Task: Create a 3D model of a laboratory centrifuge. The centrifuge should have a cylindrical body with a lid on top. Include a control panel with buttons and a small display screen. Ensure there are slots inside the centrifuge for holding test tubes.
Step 68:
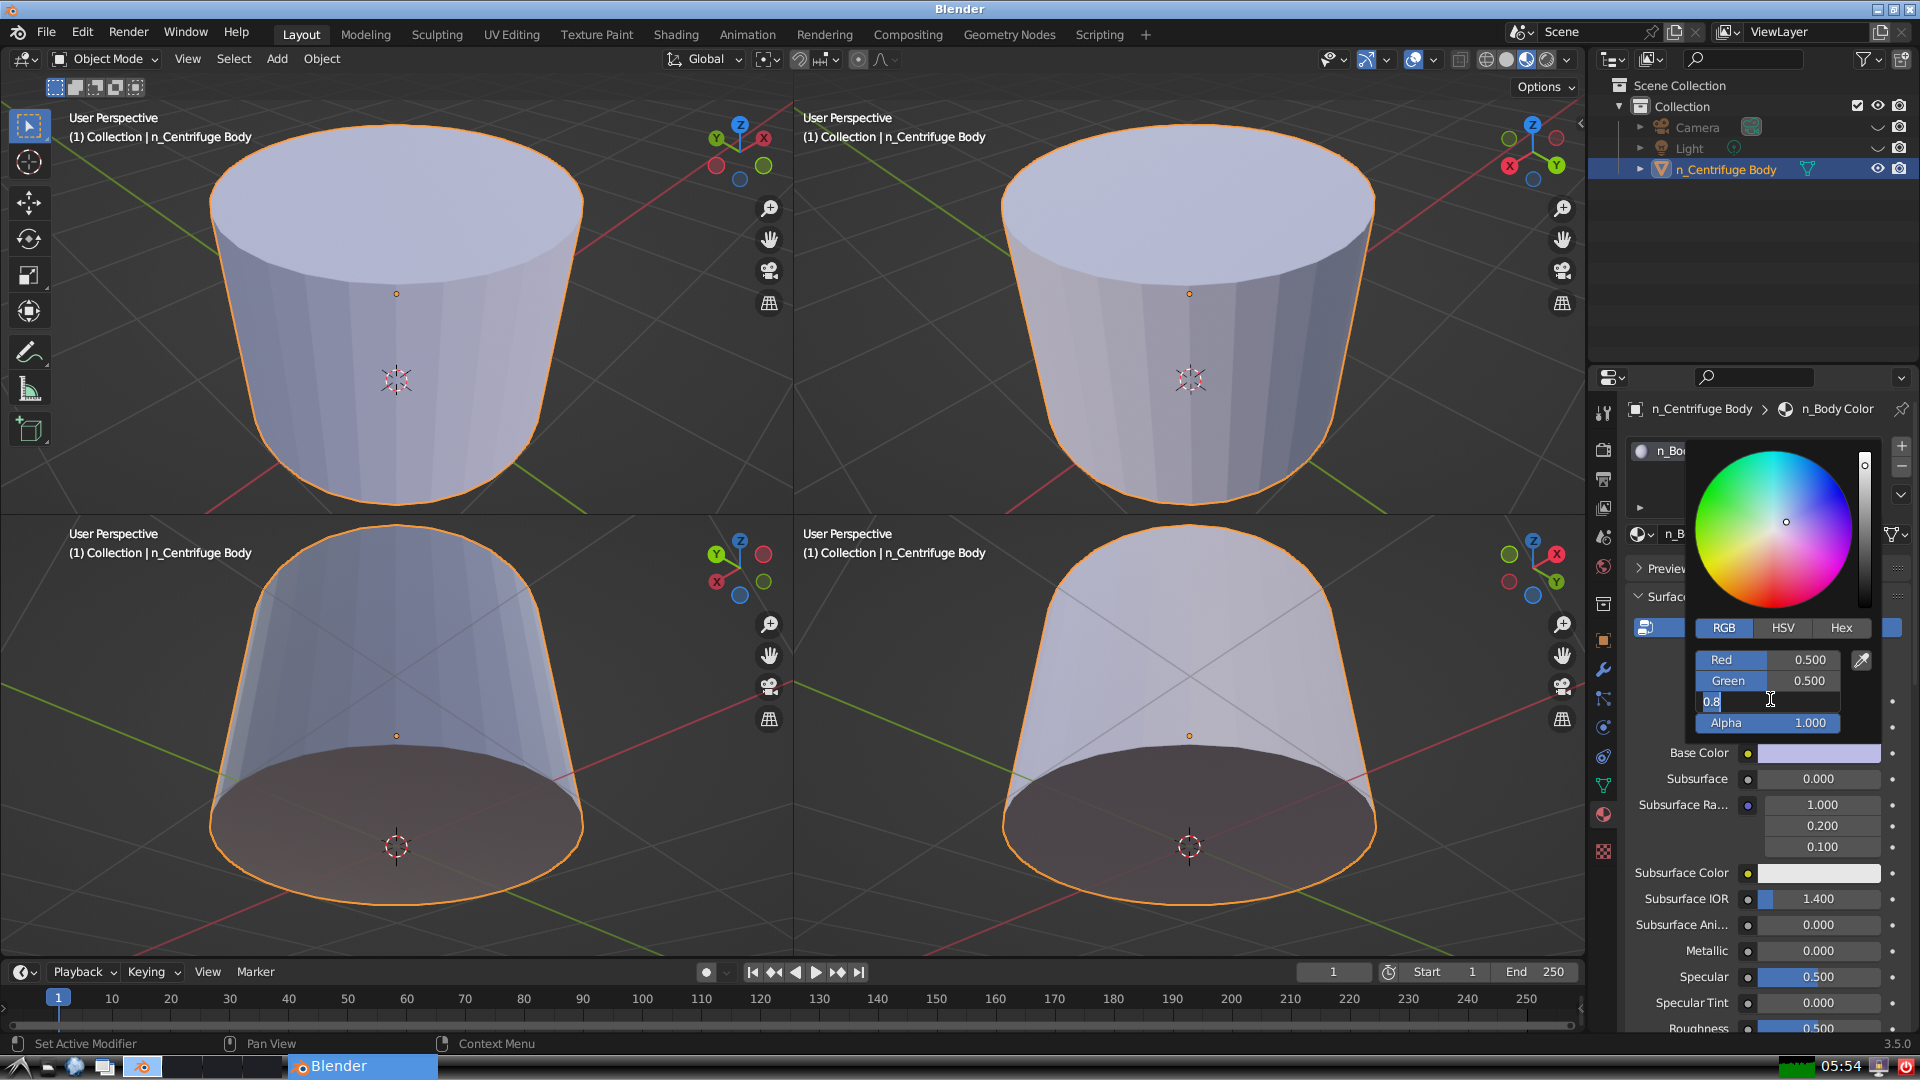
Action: input_text: 0.5